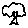
Label: tree